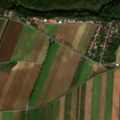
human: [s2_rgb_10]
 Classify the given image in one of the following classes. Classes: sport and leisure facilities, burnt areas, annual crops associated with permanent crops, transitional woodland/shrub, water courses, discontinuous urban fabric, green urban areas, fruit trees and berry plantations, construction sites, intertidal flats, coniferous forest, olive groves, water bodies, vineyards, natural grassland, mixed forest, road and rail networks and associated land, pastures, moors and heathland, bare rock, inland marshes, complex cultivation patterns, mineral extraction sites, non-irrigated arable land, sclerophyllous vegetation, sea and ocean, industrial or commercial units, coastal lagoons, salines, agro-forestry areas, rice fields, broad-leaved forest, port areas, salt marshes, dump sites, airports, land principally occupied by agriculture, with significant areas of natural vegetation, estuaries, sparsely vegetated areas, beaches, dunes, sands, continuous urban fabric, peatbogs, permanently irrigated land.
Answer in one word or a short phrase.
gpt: discontinuous urban fabric, non-irrigated arable land, broad-leaved forest